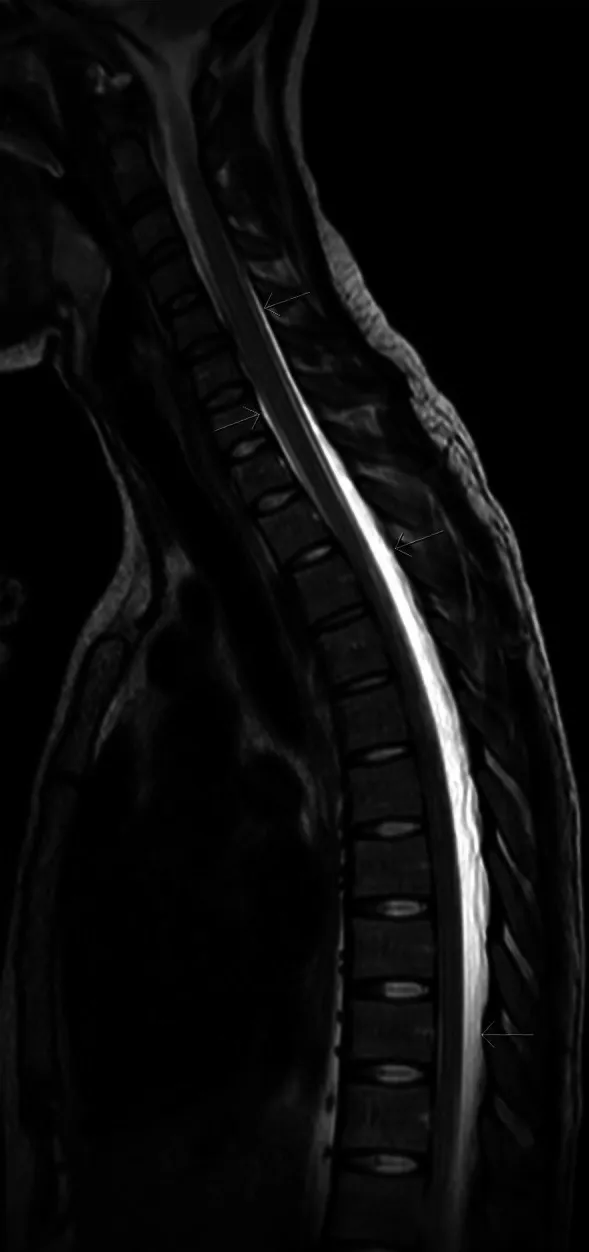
MRI (T2-weighted), upper spine, sagittal: Accumulated CSF (bright).
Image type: radiology (mri)